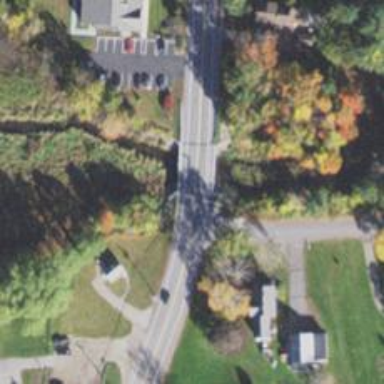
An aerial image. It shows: Secondary road bridge with asphalt surface and separate sidewalk.